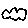
Label: cloud